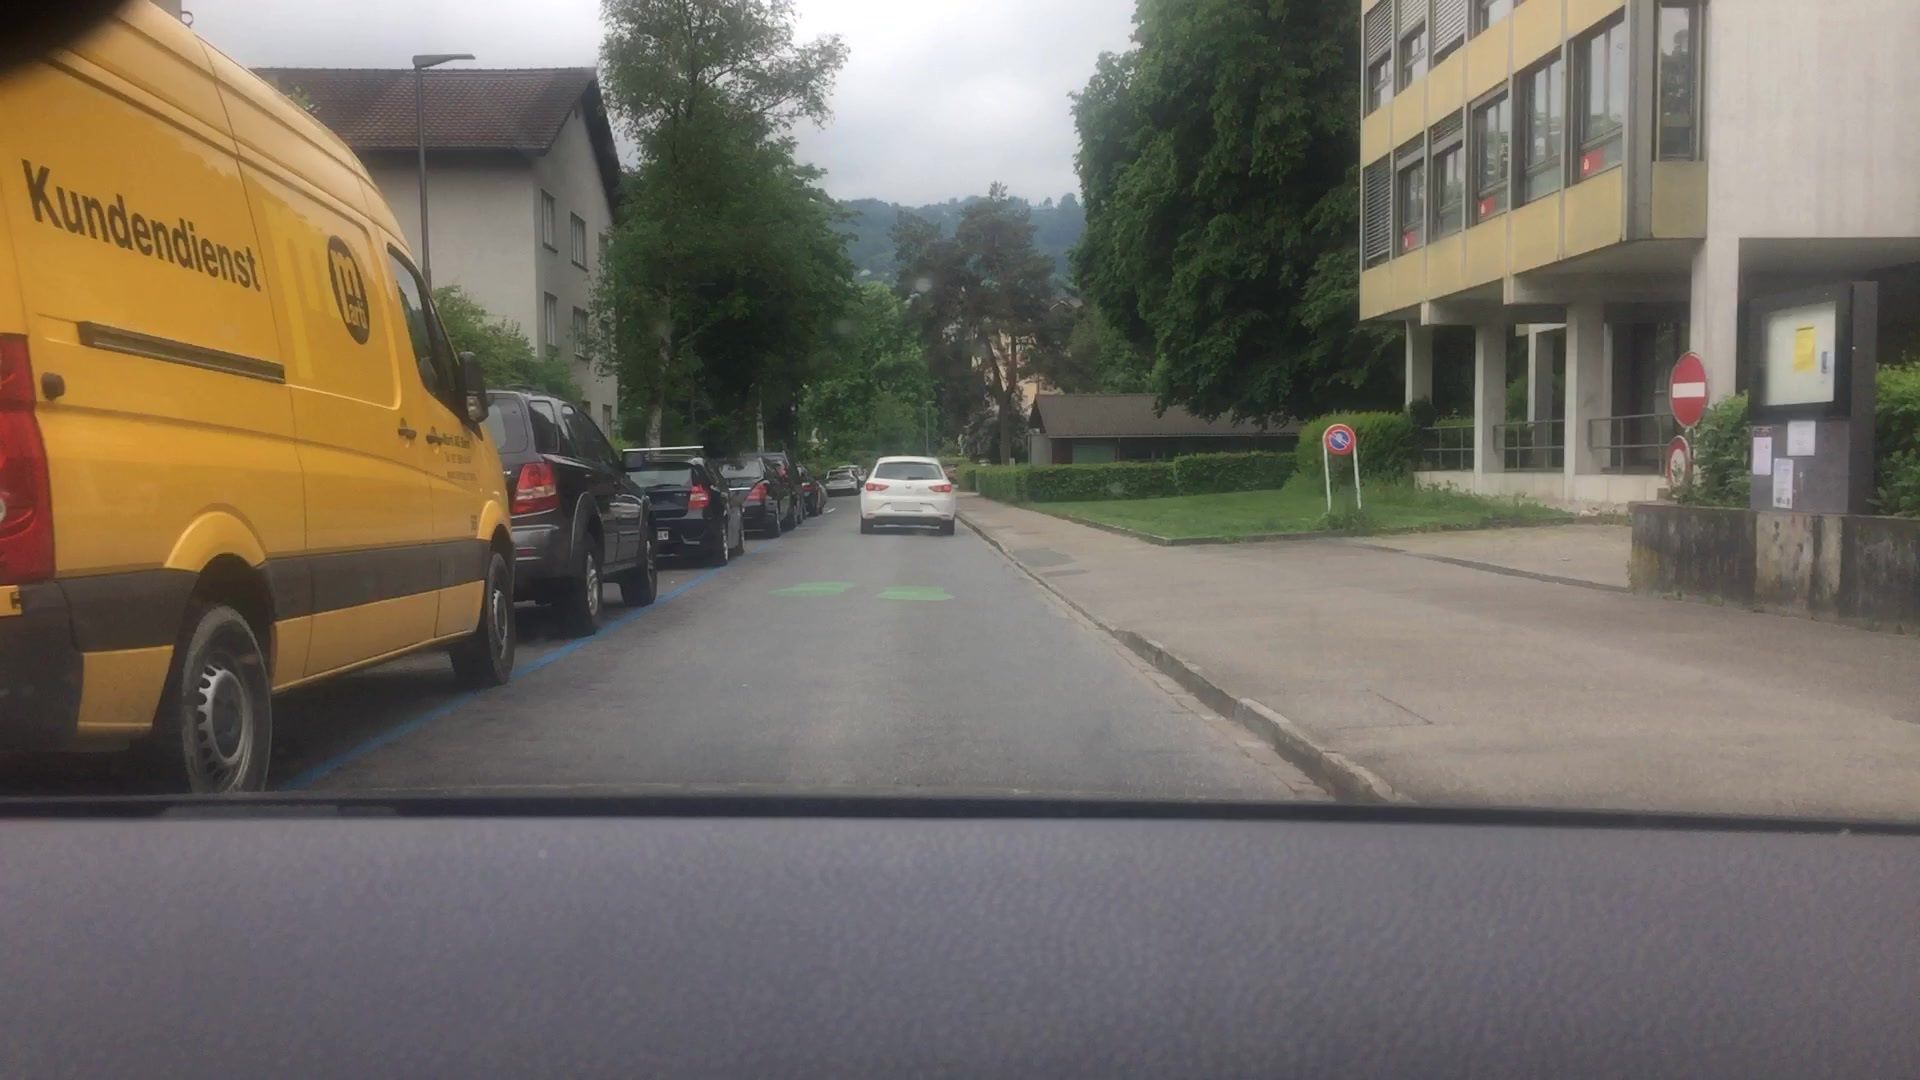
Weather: clear
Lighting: day
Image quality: slightly poor
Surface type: driving surface
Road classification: living_street
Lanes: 1
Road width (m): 2
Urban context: urban centre
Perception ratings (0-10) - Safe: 8.07, Lively: 6.63, Beautiful: 7.79, Boring: 6.67, Depressing: 3.31, Wealthy: 7.71